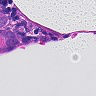
Metastatic tissue present: yes